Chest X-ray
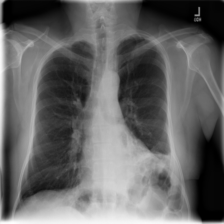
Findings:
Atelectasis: negative
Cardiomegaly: negative
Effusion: negative
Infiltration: negative
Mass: negative
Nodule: negative
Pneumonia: negative
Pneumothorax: negative
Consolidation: negative
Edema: negative
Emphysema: negative
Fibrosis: negative
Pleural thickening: negative
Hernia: negative